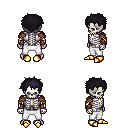
a pixel art fantasy rpg character, male body template, skeleton, leather shoulder armor, white pants, raven bedhead hairstyle, leather bracers, gold boots, four views (front, back, left, right), 2x2 character sprite sheet, small pixel art, hard edges, no anti-aliasing